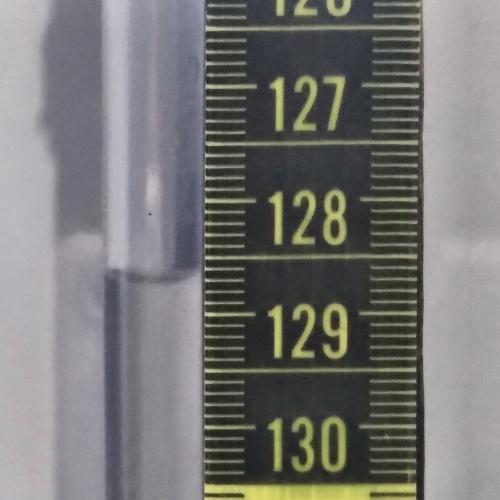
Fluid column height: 128.7 cm